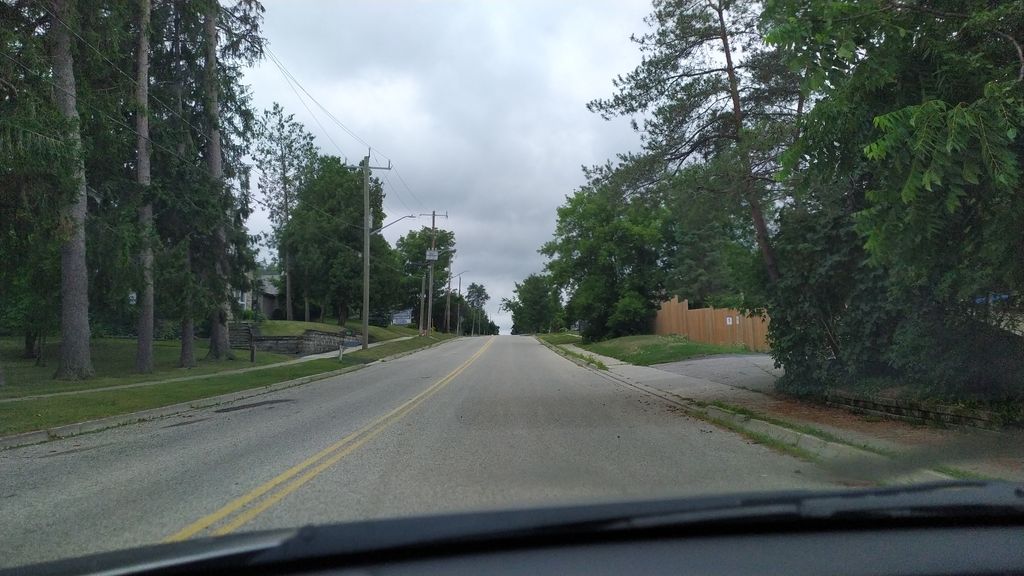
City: kitchener-waterloo